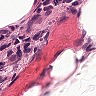
Metastatic tissue present: yes